Question: I am trying to extract artist and title names. However it is a bit complicated.
Here is the list;
'''
nlist <- c(
"Lil' SlimLil' Slim feat. PxMxWxPxMxWx Where Your Ward At!!",
"I Like It (Mannie Fresh Style)I Like It (Mannie Fresh Style)Ms. Tee",
"Bella VistaBella Vista Mister Wong",
"Tom WareTom WareChina Town",
"Race 'N RhythmRace 'N Rhythm Teenage Girls",
"Ronald MarquisseRonald MarquisseElectro Link 7",
"PleasurePleasure Thoughts Of Old Flames",
"OM, OM, Dom Um RomaoDom Um Romao Chipero",
"HookfaceHookface4 07 181221"
)
'''
Here is the pattern in the strings.

:
- - - -
1 and 8 is very hard and I couldn't solve. But for 2 to 7 below codes solve my problem.
'''
title = str_trim(gsub('(.+?)\1','', nlist))
artist = re.match('(.+?)\1', nlist)[,2]
data = cbind(title,artist);data
'''
And here the outputs of the above codes.
'''
title artist
[1,] "feat. PxMxWxPxMxWx Where Your Ward At!!" "Lil' Slim"
[2,] "Ms. Tee" "I Like It (Mannie Fresh Style)"
[3,] "Mister Wong" "Bella Vista"
[4,] "China Town" "Tom Ware"
[5,] "Teenage Girls" "Race 'N Rhythm"
[6,] "Electro Link 7" "Ronald Marquisse"
[7,] "Thoughts Of Old Flames" "Pleasure"
[8,] "Chipero" "OM, "
[9,] "4 07 181221" "Hookeface"
'''
: When there is "feat." or "," in the string that cuts the repeated sequence of the string.
: How can I extract truly the artist names like in below?
My expected result is here (Check 1 and 8);
'''
title artist
[1,] "Where Your Ward At!!" "Lil' Slim feat. PxMxWx"
[2,] "Ms. Tee" "I Like It (Mannie Fresh Style)"
[3,] "Mister Wong" "Bella Vista"
[4,] "China Town" "Tom Ware"
[5,] "Teenage Girls" "Race 'N Rhythm"
[6,] "Electro Link 7" "Ronald Marquisse"
[7,] "Thoughts Of Old Flames" "Pleasure"
[8,] "Chipero" "OM, Dom Um Romao"
[9,] "4 07 181221" "Hookeface"
'''
Thanks...
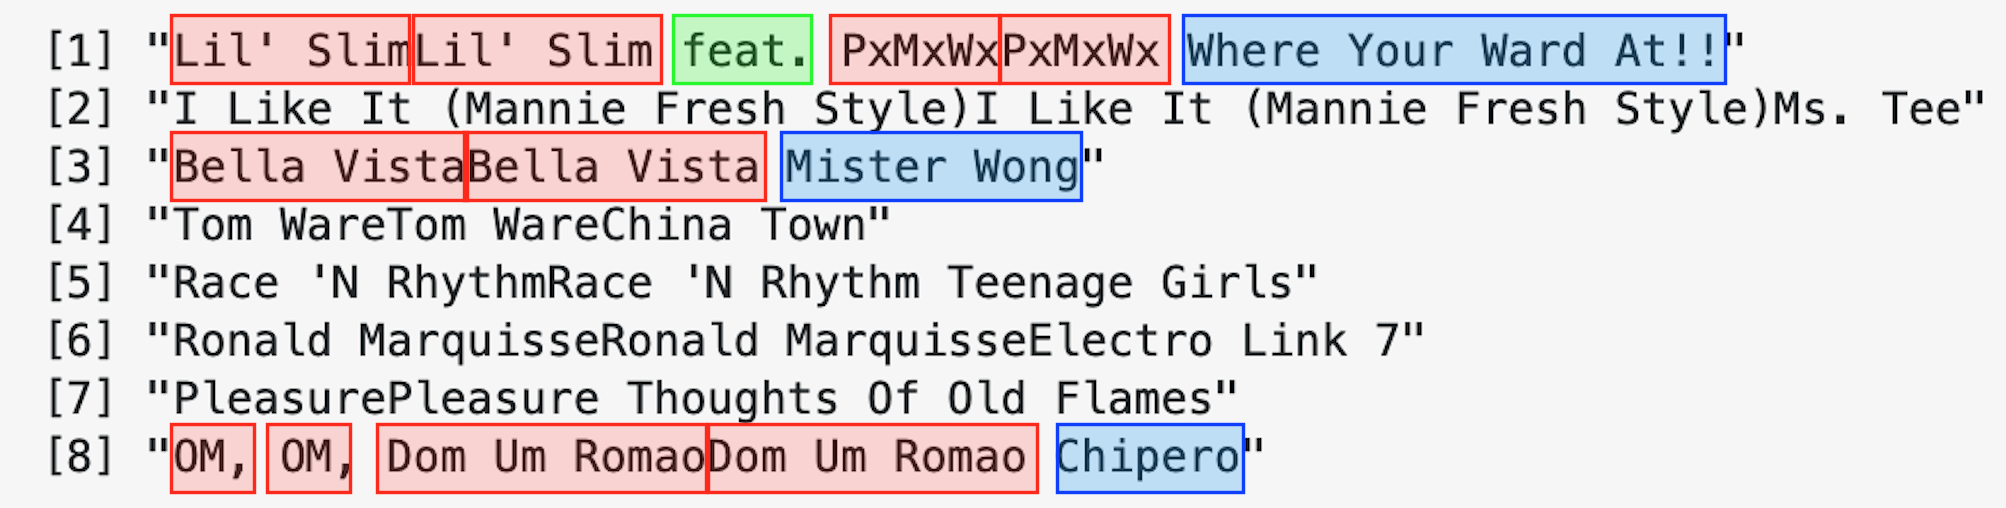
Answer: Maybe the following extracts what you want. I remove everything and the last repetition and store it in 'title'. To get the artist I remove the length form the previously found 'title' using 'substr' and then remove the repetitions of the artist using 'gsub' with '(.{2,})\1', but this will also remove repetitions in the conjunction .
'''
title <- sub(".*(.{2,})\1\s*", "", nlist)
artist <- trimws(gsub("(.{2,})\1", "\1"
, substr(nlist, 1, nchar(nlist) - nchar(title)), perl=TRUE))
cbind(title,artist)
# title artist
# [1,] "Where Your Ward At!!" "Lil' Slim feat. PxMxWx"
# [2,] "Ms. Tee" "I Like It (Mannie Fresh Style)"
# [3,] "Mister Wong" "Bella Vista"
# [4,] "China Town" "Tom Ware"
# [5,] "Teenage Girls" "Race 'N Rhythm"
# [6,] "Electro Link 7" "Ronald Marquisse"
# [7,] "Thoughts Of Old Flames" "Pleasure"
# [8,] "Chipero" "OM, Dom Um Romao"
# [9,] "4 07 181221" "Hookface"
'''
Another way might be:
'''
x <- sub("^(.*)\1\s*", "", nlist) #Remove the first repetition of artist
title <- sub(".*?(.{2,})\1\s*", "", x) #Remove Conjunction and repetition of Artist if there is one
artist <- trimws(gsub("(.{2,})\1", "\1"
, substr(nlist, 1, nchar(nlist) - nchar(title)), perl=TRUE))
cbind(title,artist)
# title artist
# [1,] "Where Your Ward At!!" "Lil' Slim feat. PxMxWx"
# [2,] "Ms. Tee" "I Like It (Mannie Fresh Style)"
# [3,] "Mister Wong" "Bella Vista"
# [4,] "China Town" "Tom Ware"
# [5,] "Teenage Girls" "Race 'N Rhythm"
# [6,] "Electro Link 7" "Ronald Marquisse"
# [7,] "Thoughts Of Old Flames" "Pleasure"
# [8,] "Chipero" "OM, Dom Um Romao"
# [9,] "4 07 181221" "Hookface"
'''